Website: lowes
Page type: store-pickup
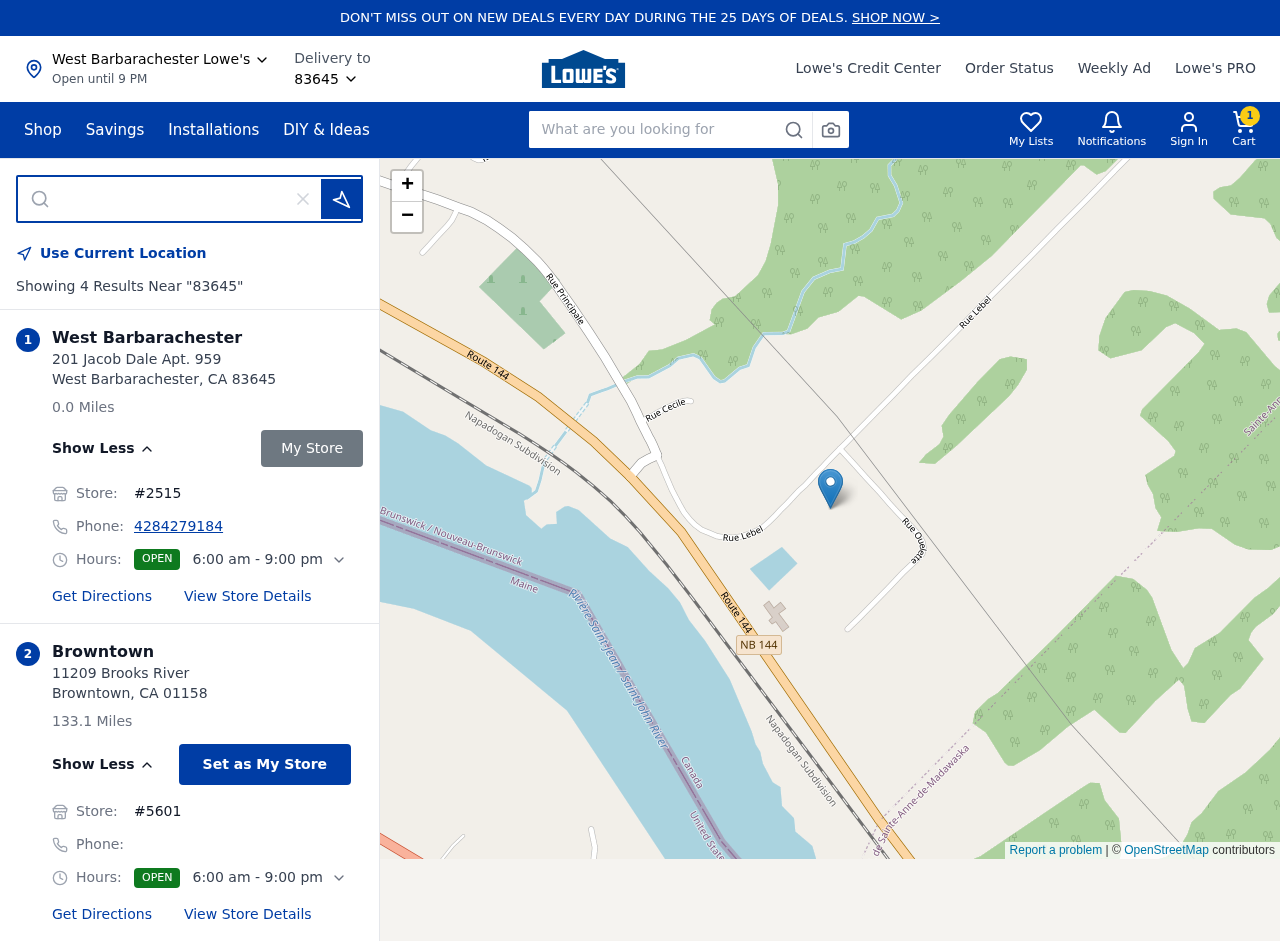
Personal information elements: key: PII_CITY
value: West Barbarachester
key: PII_CITY2
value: Browntown
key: PII_LOCATION1_STREET
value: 201 Jacob Dale Apt. 959
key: PII_LOCATION2_POSTCODE
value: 01158
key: PII_LOCATION2_STREET
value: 11209 Brooks River
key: PII_PHONE
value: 4284279184
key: PII_POSTCODE
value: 83645
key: PII_STATE_ABBR
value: CA
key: PII_POSTCODE3
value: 83645
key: PII_POSTCODE_FULL
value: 83645
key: PII_POSTCODE_NUMERIC
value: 83645
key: PII_STATE_ABBR2
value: CA
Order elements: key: ORDER_NUM_ITEMS
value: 1
Search elements: key: HEADER_SEARCH
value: What are you looking for
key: SEARCH_STORE_LOCATION
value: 83645